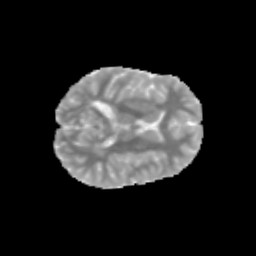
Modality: MD
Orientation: axial
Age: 14
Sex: female
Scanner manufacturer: siemens
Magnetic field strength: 3 T
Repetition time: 3.8 s
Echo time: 0.07 s